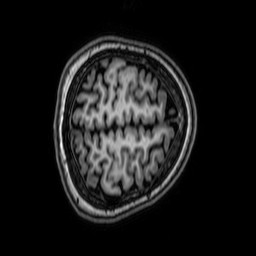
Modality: T1w
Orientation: axial
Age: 21
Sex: female